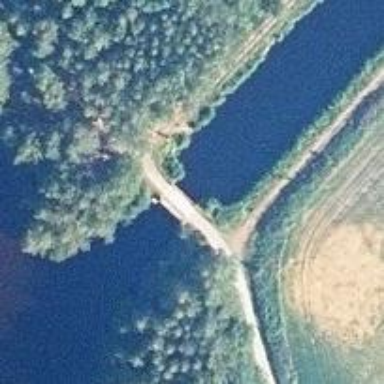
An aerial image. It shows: Unclassified road with grade 1 track type running over bridge.